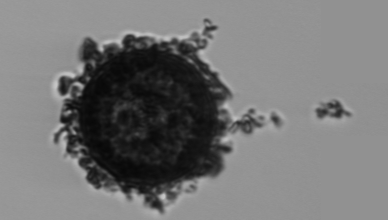
Label: Thalassiosira_TAG_external_detritus